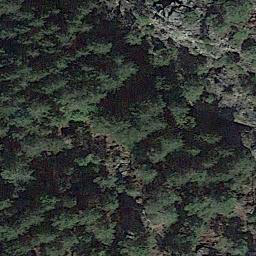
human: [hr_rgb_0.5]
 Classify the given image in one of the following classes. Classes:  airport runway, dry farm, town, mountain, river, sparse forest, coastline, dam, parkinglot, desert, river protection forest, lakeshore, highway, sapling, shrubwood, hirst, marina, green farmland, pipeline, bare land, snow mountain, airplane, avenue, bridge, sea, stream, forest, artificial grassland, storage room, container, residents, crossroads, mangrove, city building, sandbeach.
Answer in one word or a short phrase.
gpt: forest